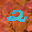
Label: 2